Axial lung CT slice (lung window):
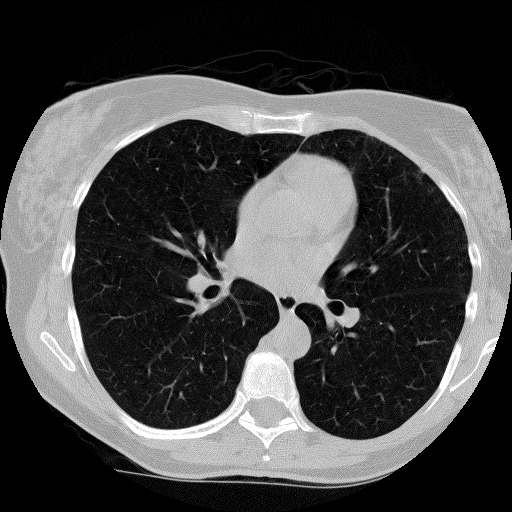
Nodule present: yes
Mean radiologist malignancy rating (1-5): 1